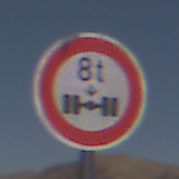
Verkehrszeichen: TatsaechlicheAchslast
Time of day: Midday
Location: Outdoor (Nature)
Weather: Clear
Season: NotSpecified
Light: Natural